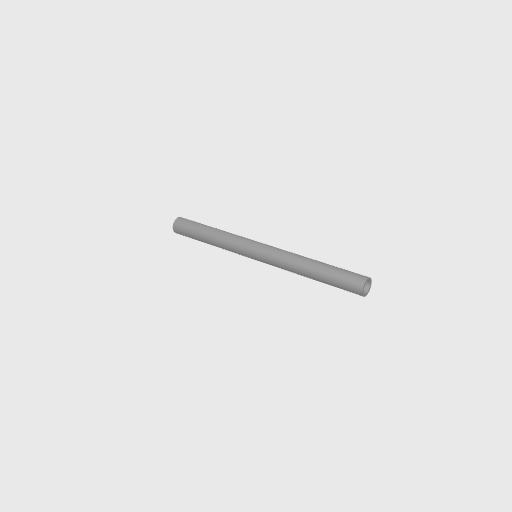
Part: AluminumTube6ID8OD100